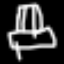
Label: chair